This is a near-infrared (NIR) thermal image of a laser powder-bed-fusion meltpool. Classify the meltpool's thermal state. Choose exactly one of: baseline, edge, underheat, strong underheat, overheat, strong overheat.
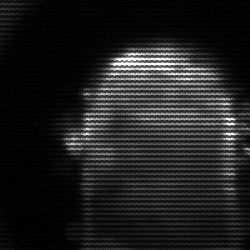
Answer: baseline